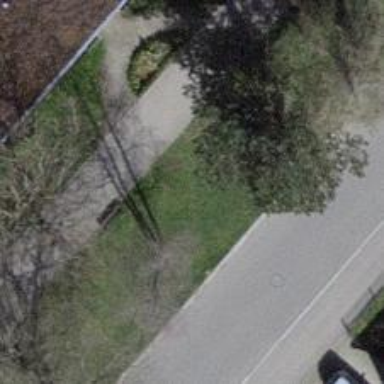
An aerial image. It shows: Bench for seating.